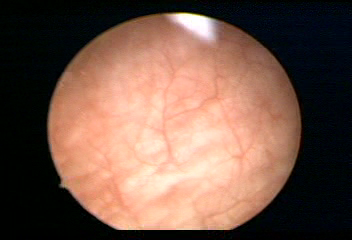
Modality: WLC
Class: Normal mucosa
Bladder cancer association: No